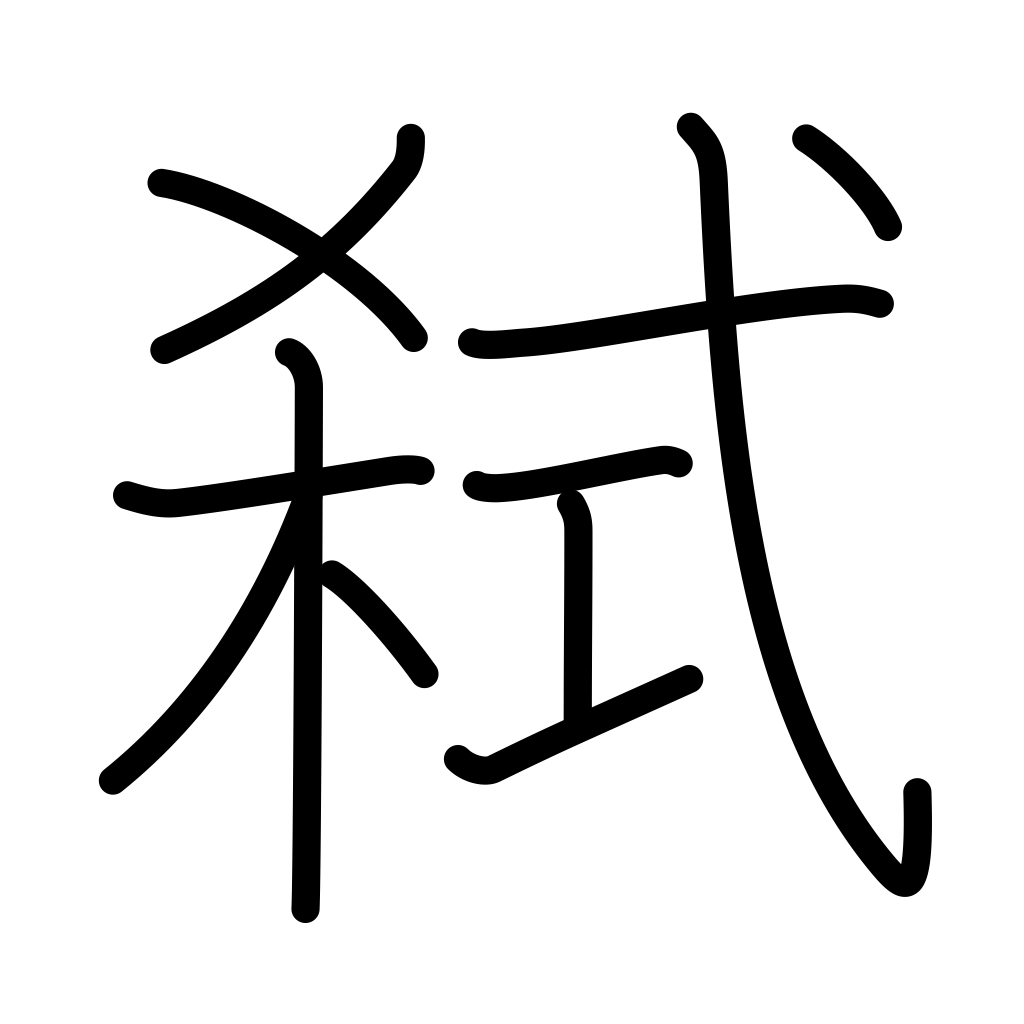
Meaning: murder one's lord or father